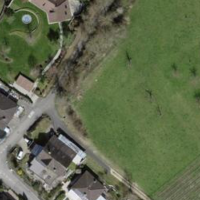
EUNIS habitat code: 25
Species observed at this site:
Malva sylvestris